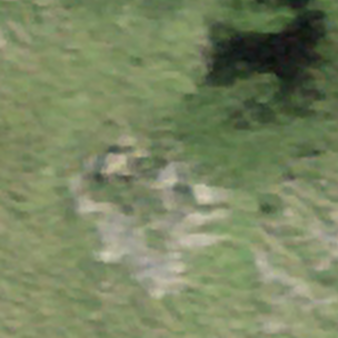
Label: other